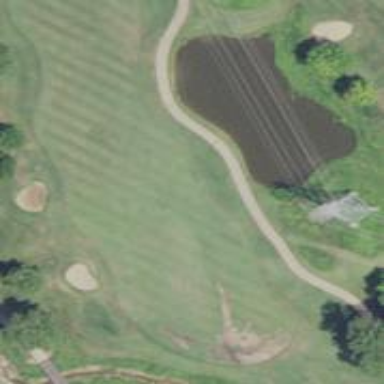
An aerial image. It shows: Golf hole.